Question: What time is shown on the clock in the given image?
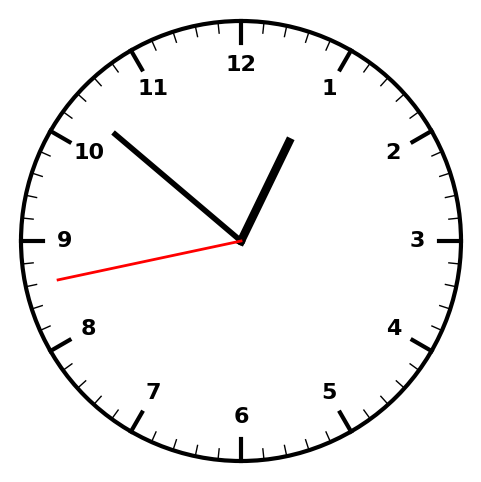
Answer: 12:51:43